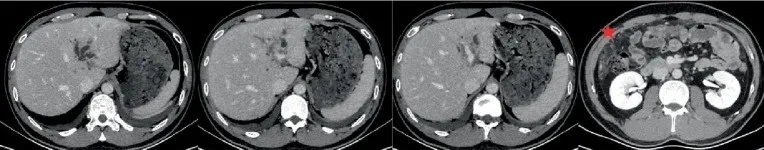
3D-computed tomography angiography provided a visual depiction of the lesion in the left lobe of the liver, showcasing its extension from the longitudinal fissure toward the patchy shadow in the hilar area. Furthermore, infiltration around the sagittal portion of the bile duct and portal vein was observed. There was notable exacerbation of bile duct dilatation and exudation in front of the colon (indicated by a pentagonal shape), which was more severe compared to previous imaging. Additionally, there was a significant and persistent increase in peripheral absolute eosinophil count.
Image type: radiology (ct)